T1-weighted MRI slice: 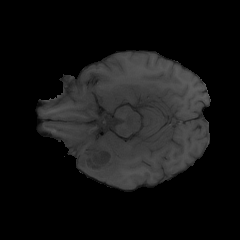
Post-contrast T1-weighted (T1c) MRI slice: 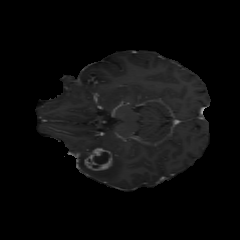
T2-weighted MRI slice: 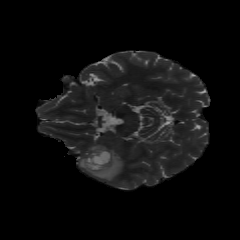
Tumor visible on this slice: yes